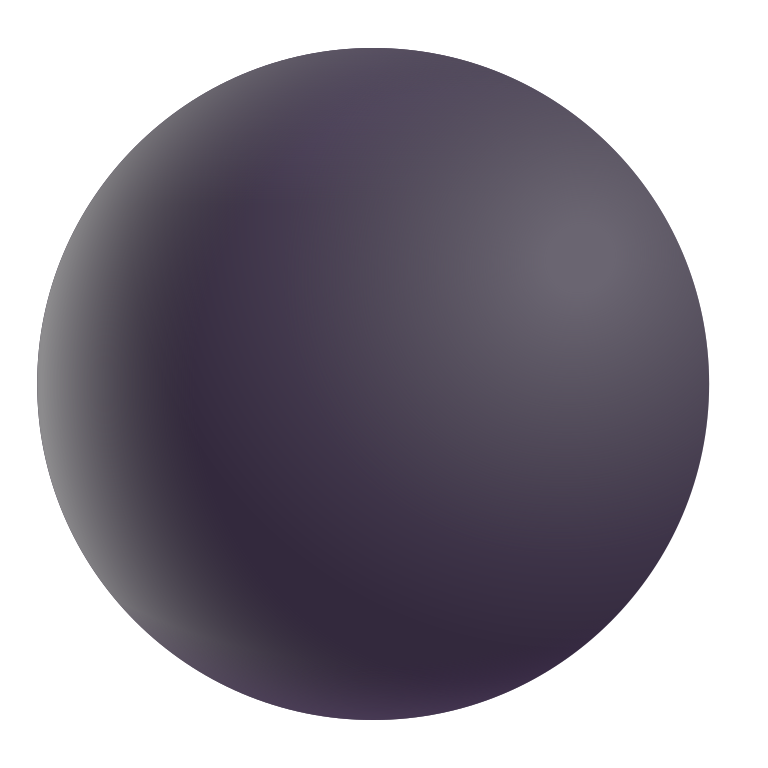
black circle color